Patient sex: M
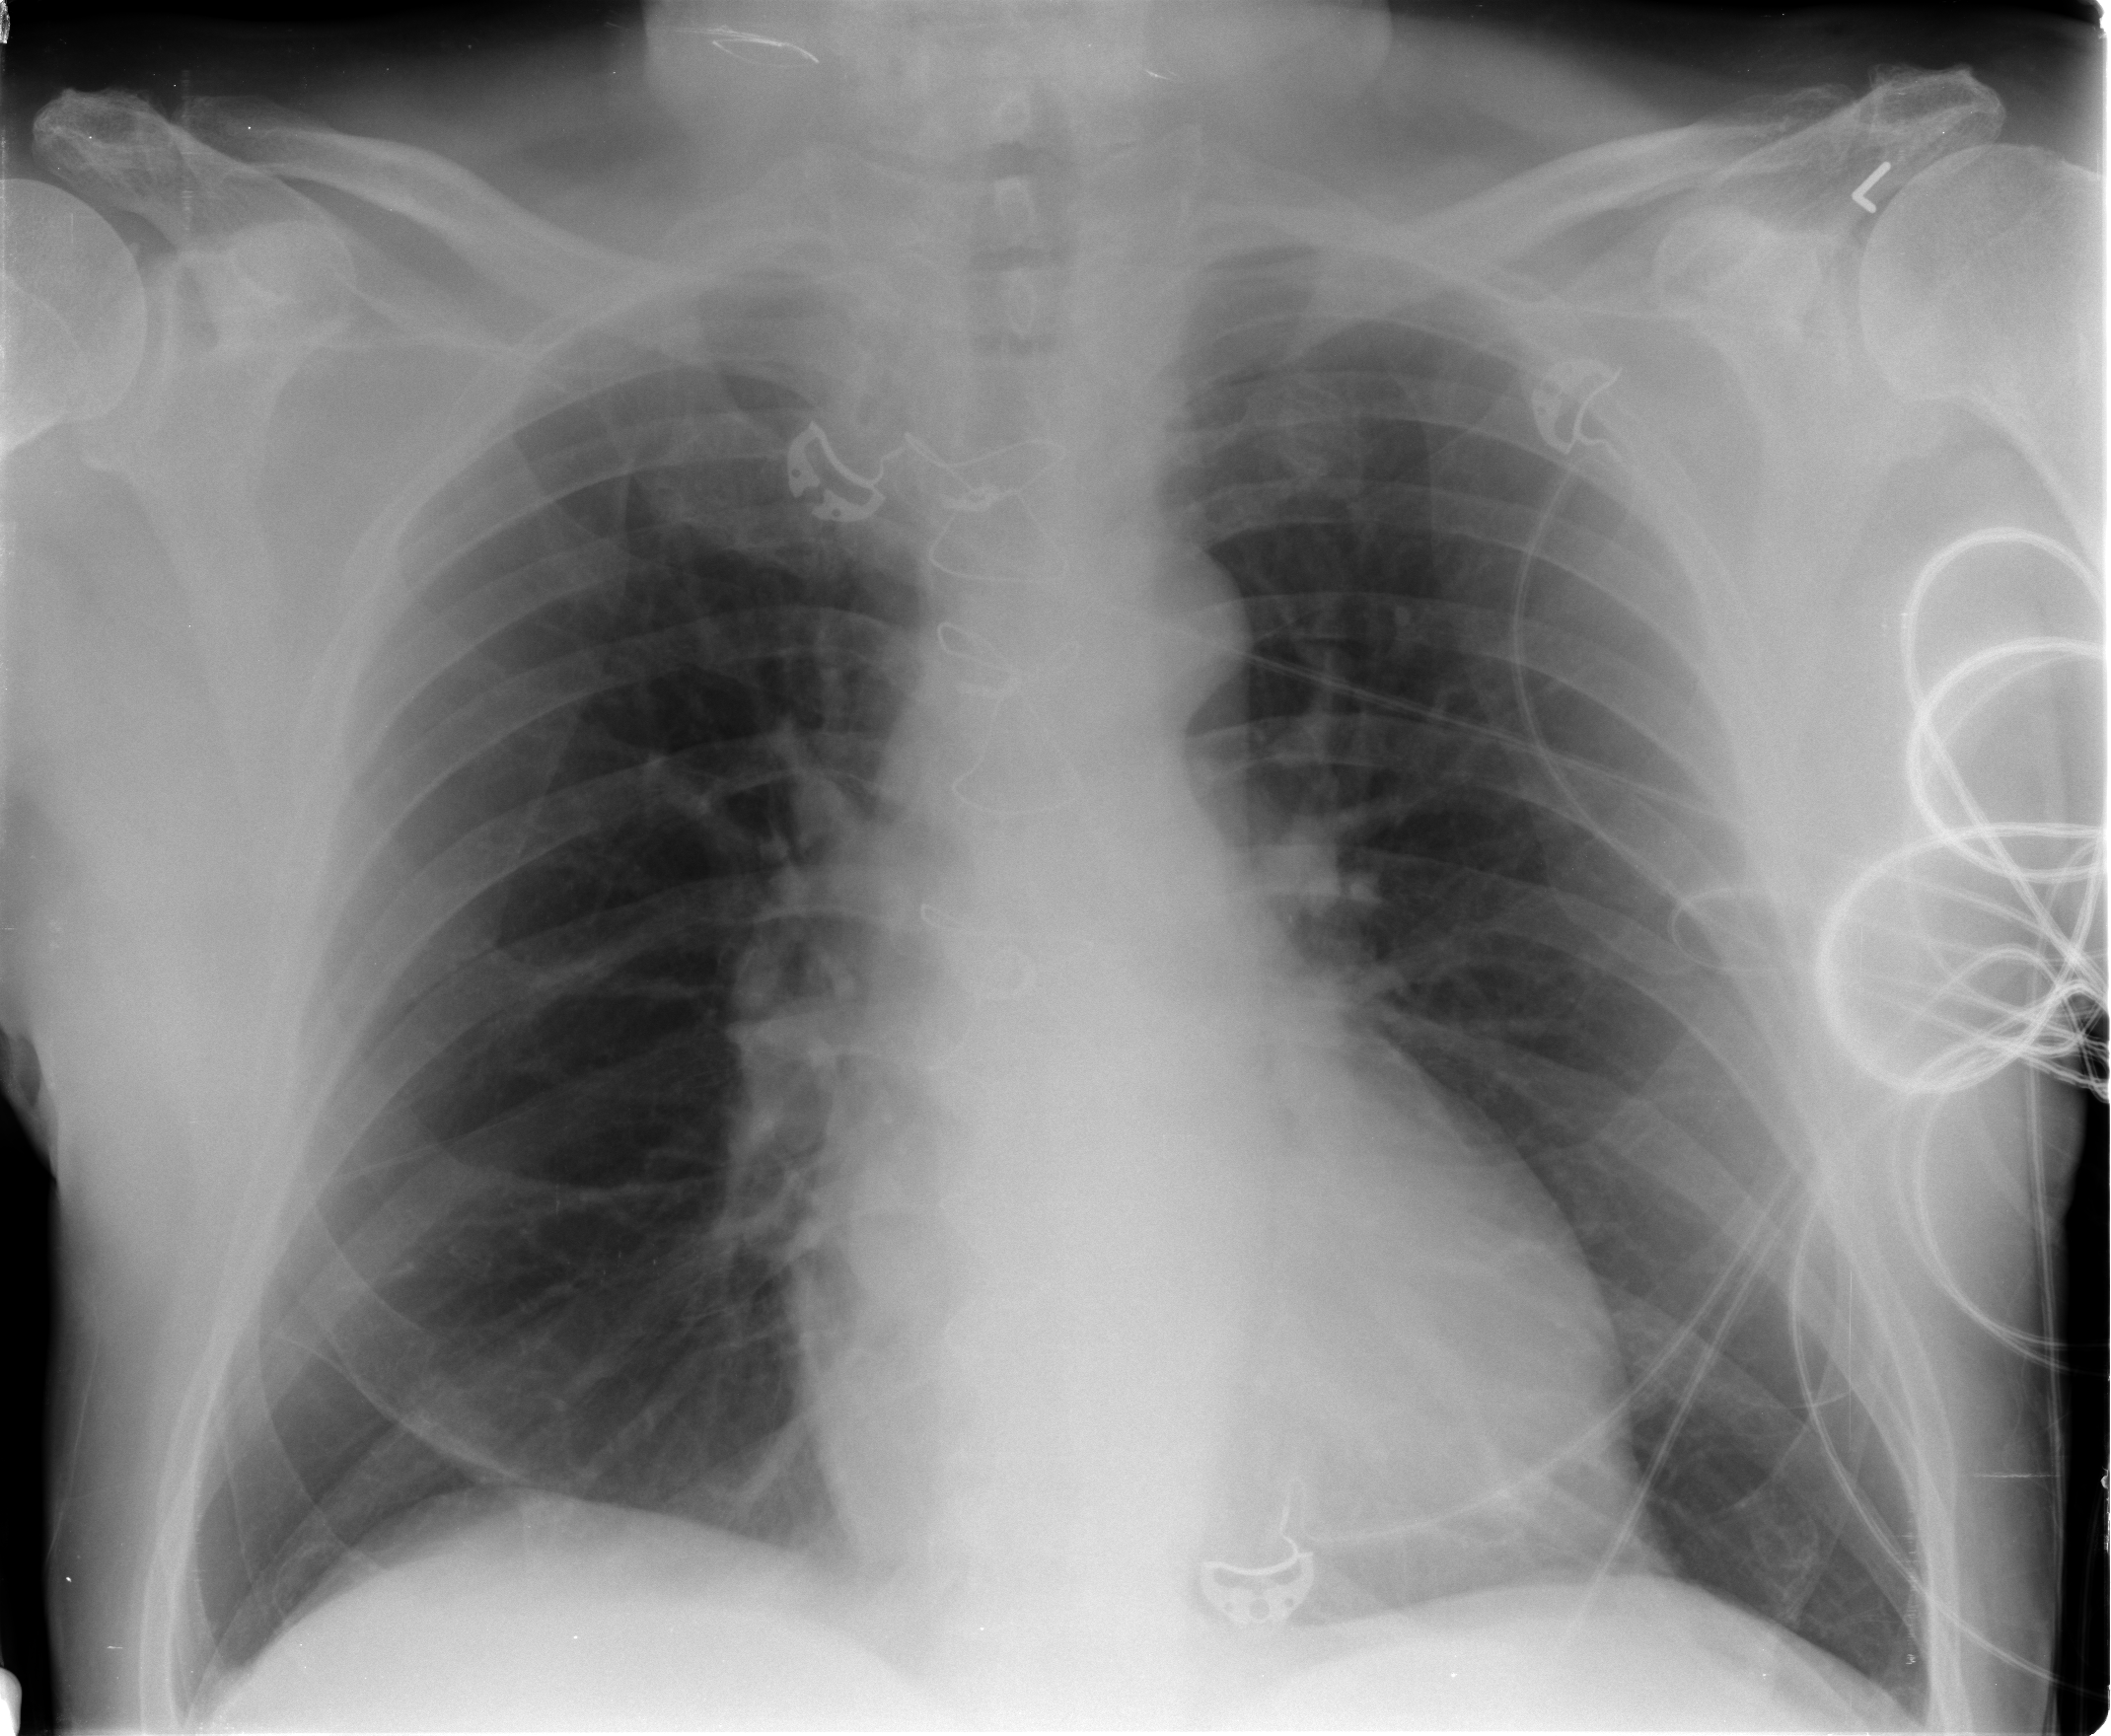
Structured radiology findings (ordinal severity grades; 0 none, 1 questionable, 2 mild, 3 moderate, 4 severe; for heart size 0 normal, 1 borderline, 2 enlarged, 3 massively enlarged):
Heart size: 0
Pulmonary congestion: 2
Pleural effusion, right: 1
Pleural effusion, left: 0
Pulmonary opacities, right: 0
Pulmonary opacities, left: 0
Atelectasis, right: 0
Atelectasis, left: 0